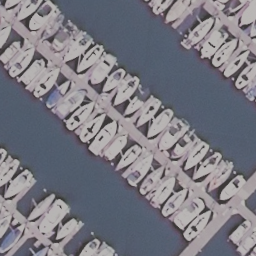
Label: harbor